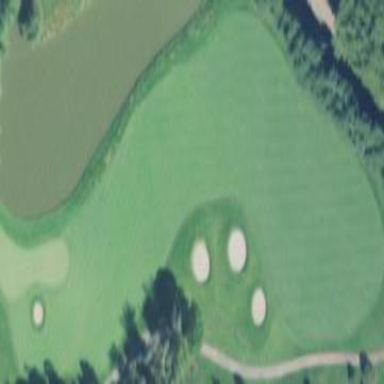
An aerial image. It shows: Golf fairway surrounded by grass.